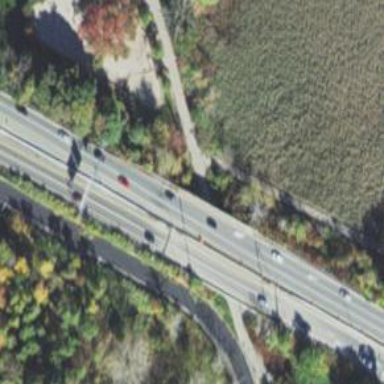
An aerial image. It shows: Trunk highway bridge.